Question: I am new in android development. I have downloaded <URL> SAMSUNG Galaxy S3'. For Micromax it is working properly. I can able to run my 'hello world' application in micromax. But same app is not working in 'SAMSUNG'. It gives me this error message
'''
[2014-06-09 13:03:14 - SamsungOne] No active compatible AVD's or devices found. Relaunch this configuration after connecting a device or starting an AVD.
'''
what to do... please help. And I have to develop application for 'SAMSUNG S3' only. And I referred other posts of stackoverflow. but getting the same error.
In device manager it is showing like this ....

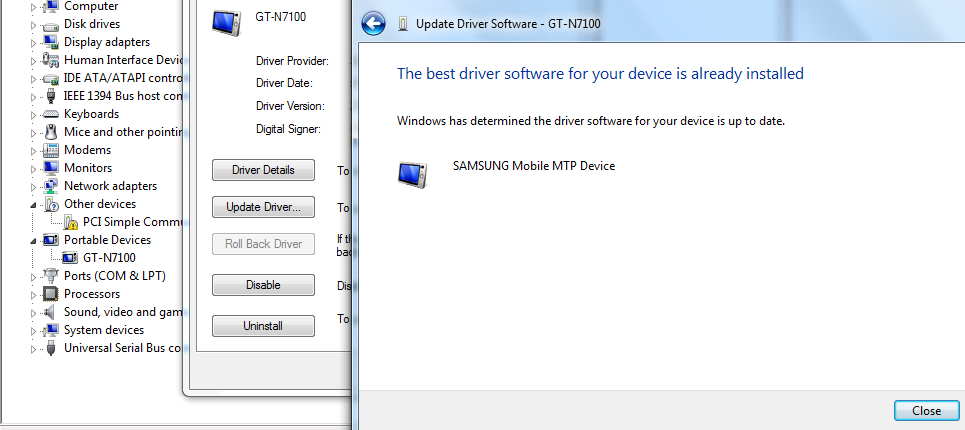
Answer: If you want to run your applications in samsung mobiles you need to install samsung kies in your PC. Download kies from <URL>
Some devices will automatically installs device drivers in your pc when you connect to pc but some are not. So that is why we need to install pc sync to test our applications.
Go to Settings - More - About Device Scroll down to Build Number Tap it repeatedly (tap 7 times). See the Developer options menu under Settings - More
See <URL> for enable debug mode.